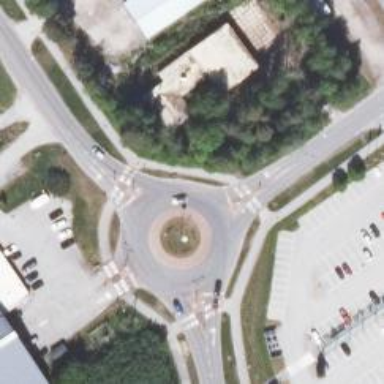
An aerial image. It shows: Roundabout at tertiary road junction.